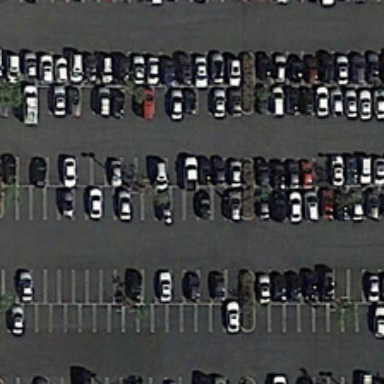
Many cars in different colors are parked in a parking lot .